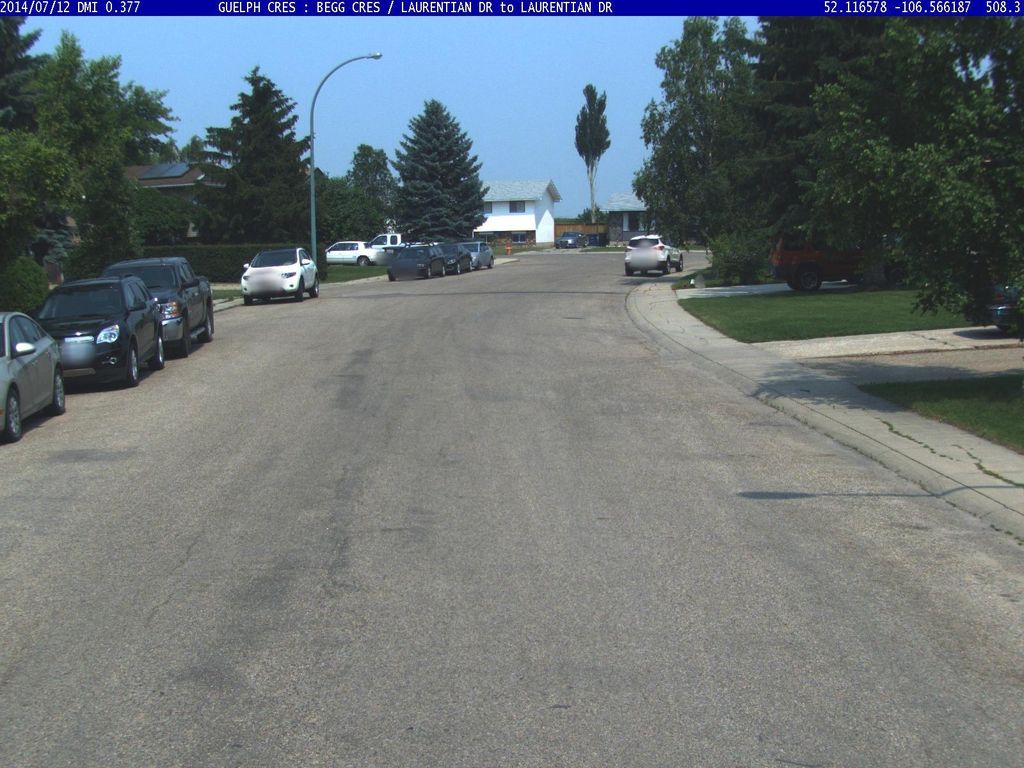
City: saskatoon